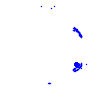
Particle: electron